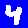
Digit: 4